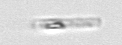
Label: Bacillariophyceae